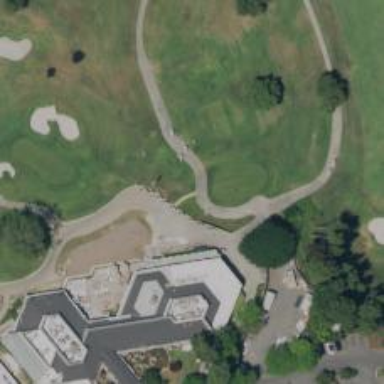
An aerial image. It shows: Footway that serves as golf path.